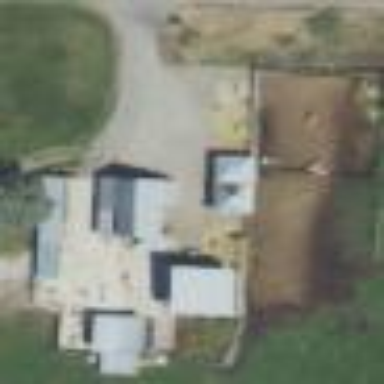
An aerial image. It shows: Farmyard area.